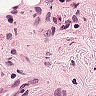
Metastatic tissue present: no